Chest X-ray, PA view. Patient: 41 years old, sex F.
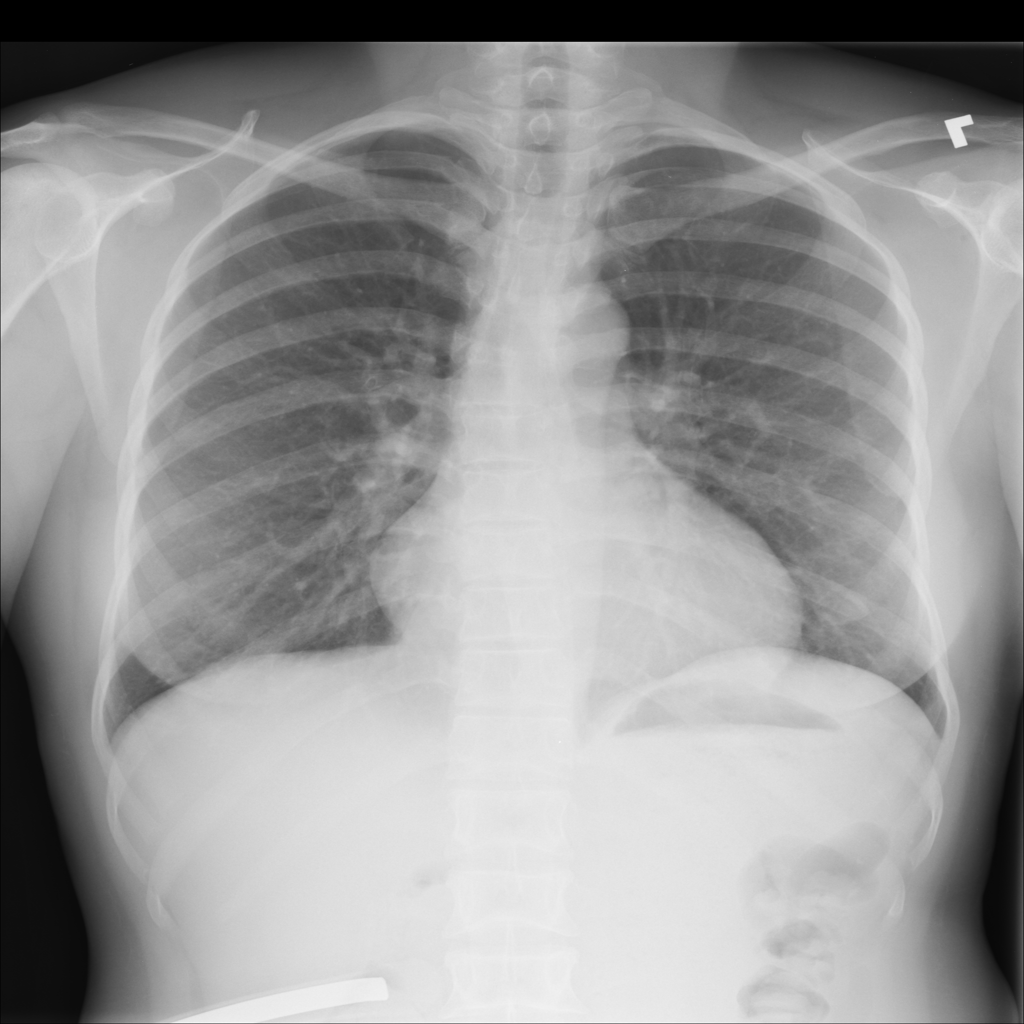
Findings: No Finding